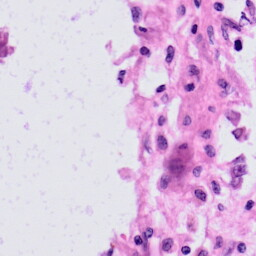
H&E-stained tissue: Skin